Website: lowes
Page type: customer-info-address
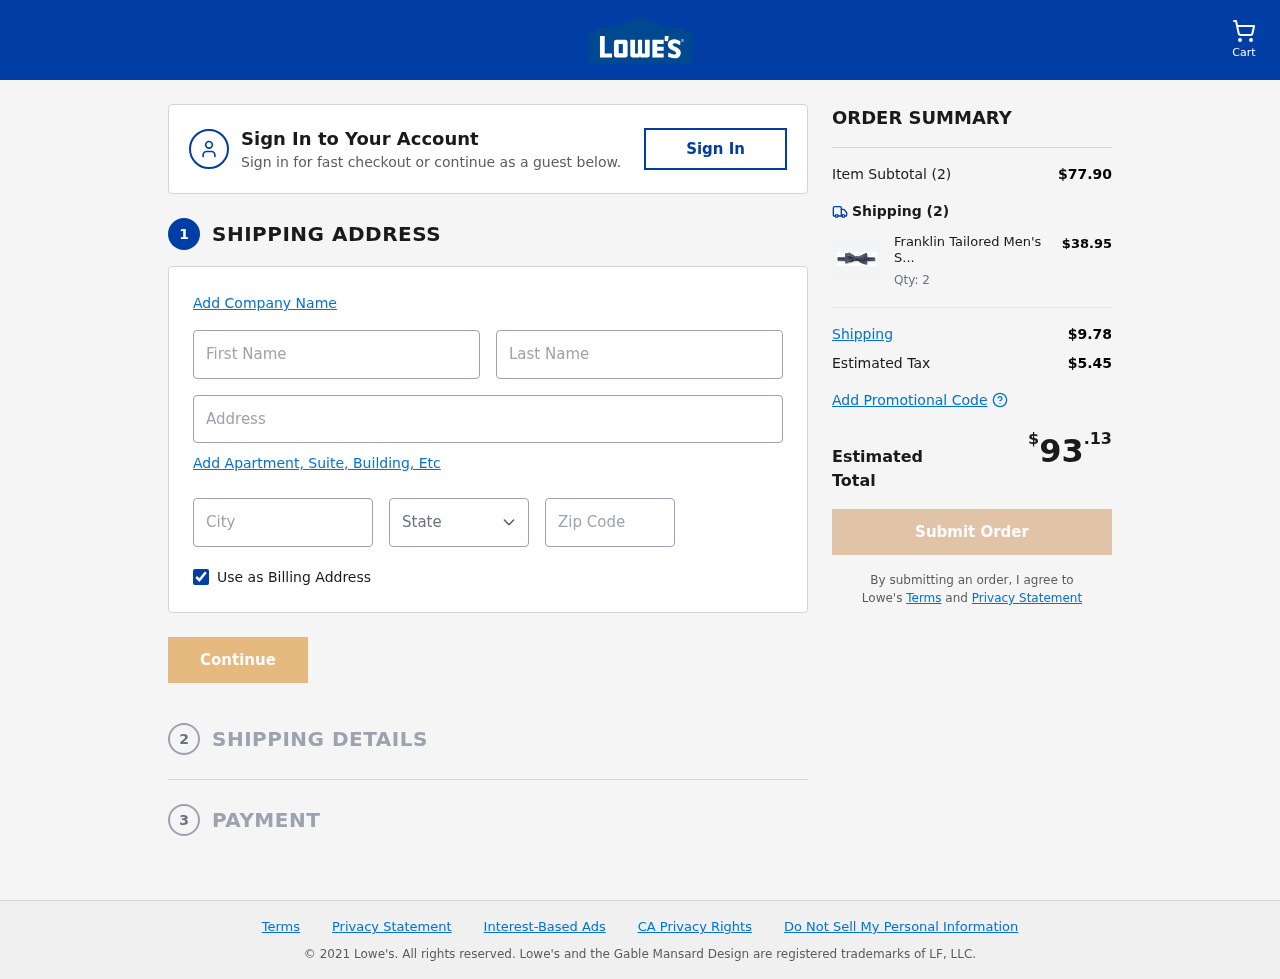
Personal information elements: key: PII_CITY
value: Walkerfort
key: PII_FIRSTNAME
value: Christina
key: PII_LASTNAME
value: Taylor
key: PII_POSTCODE
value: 95687
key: PII_STATE_ABBR
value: WI
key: PII_STREET
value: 373 Munoz Corners Apt. 203
Product elements: key: PRODUCT1_NAME
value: Franklin Tailored Men's Square Bow Tie, Navy
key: PRODUCT1_PRICE
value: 38.95
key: PRODUCT1_QUANTITY
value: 2
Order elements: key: ORDER_NUM_ITEMS
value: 2
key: ORDER_SUBTOTAL
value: $77.90
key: ORDER_NUM_ITEMS2
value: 2
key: ORDER_SHIPPING_COST
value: $9.78
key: ORDER_TAX
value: $5.45
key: ORDER_TOTAL
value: $93.13